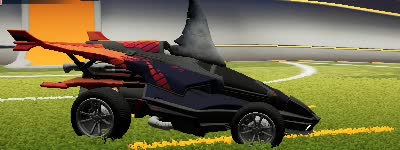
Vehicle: aftershock